Interaction volume radius: 10 \u00c5
Interaction volume height: 10 \u00c5
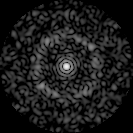
Disorder parameter: 0.8426